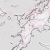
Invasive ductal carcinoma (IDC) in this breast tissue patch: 0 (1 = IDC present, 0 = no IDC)